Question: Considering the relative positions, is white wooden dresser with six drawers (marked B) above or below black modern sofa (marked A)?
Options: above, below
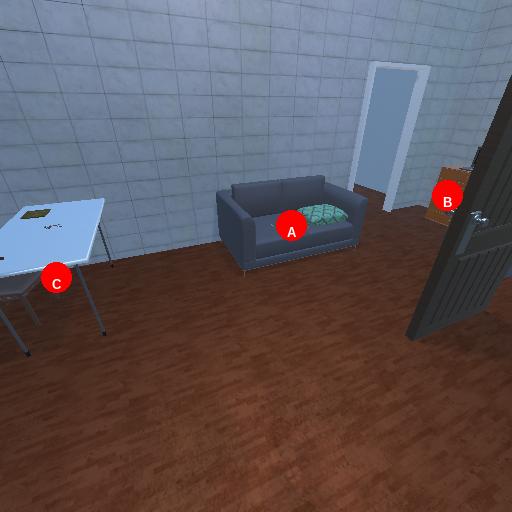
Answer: above